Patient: sex F, age 63
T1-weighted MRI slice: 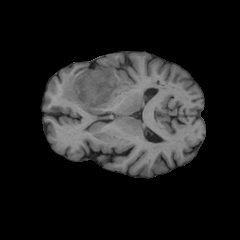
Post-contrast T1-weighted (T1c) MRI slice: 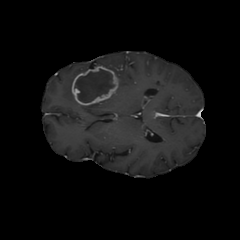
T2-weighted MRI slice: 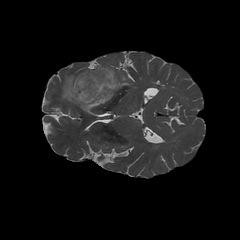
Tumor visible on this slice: yes
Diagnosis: Glioblastoma, IDH-wildtype
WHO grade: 4